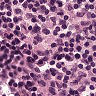
Metastatic tissue present: no